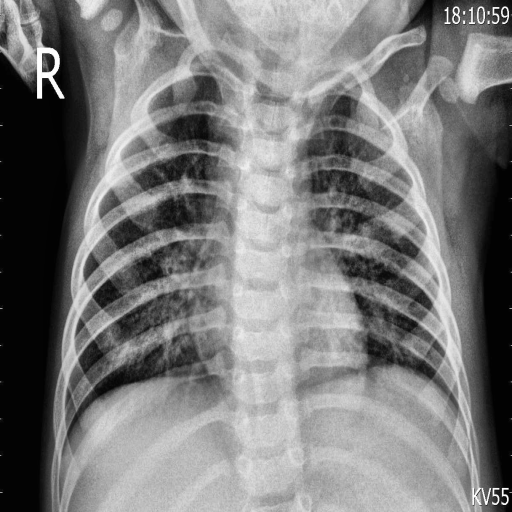
Finding: PNEUMONIA